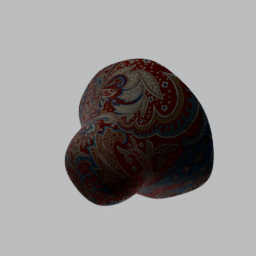
Label: people